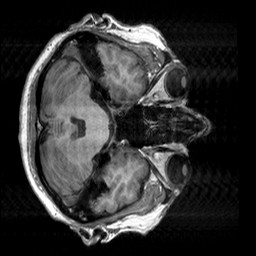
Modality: T1w
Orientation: axial
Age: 56
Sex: male
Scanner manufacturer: siemens
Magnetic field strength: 3 T
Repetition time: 2.3 s
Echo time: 0.00303 s